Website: lowes
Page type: address-validator
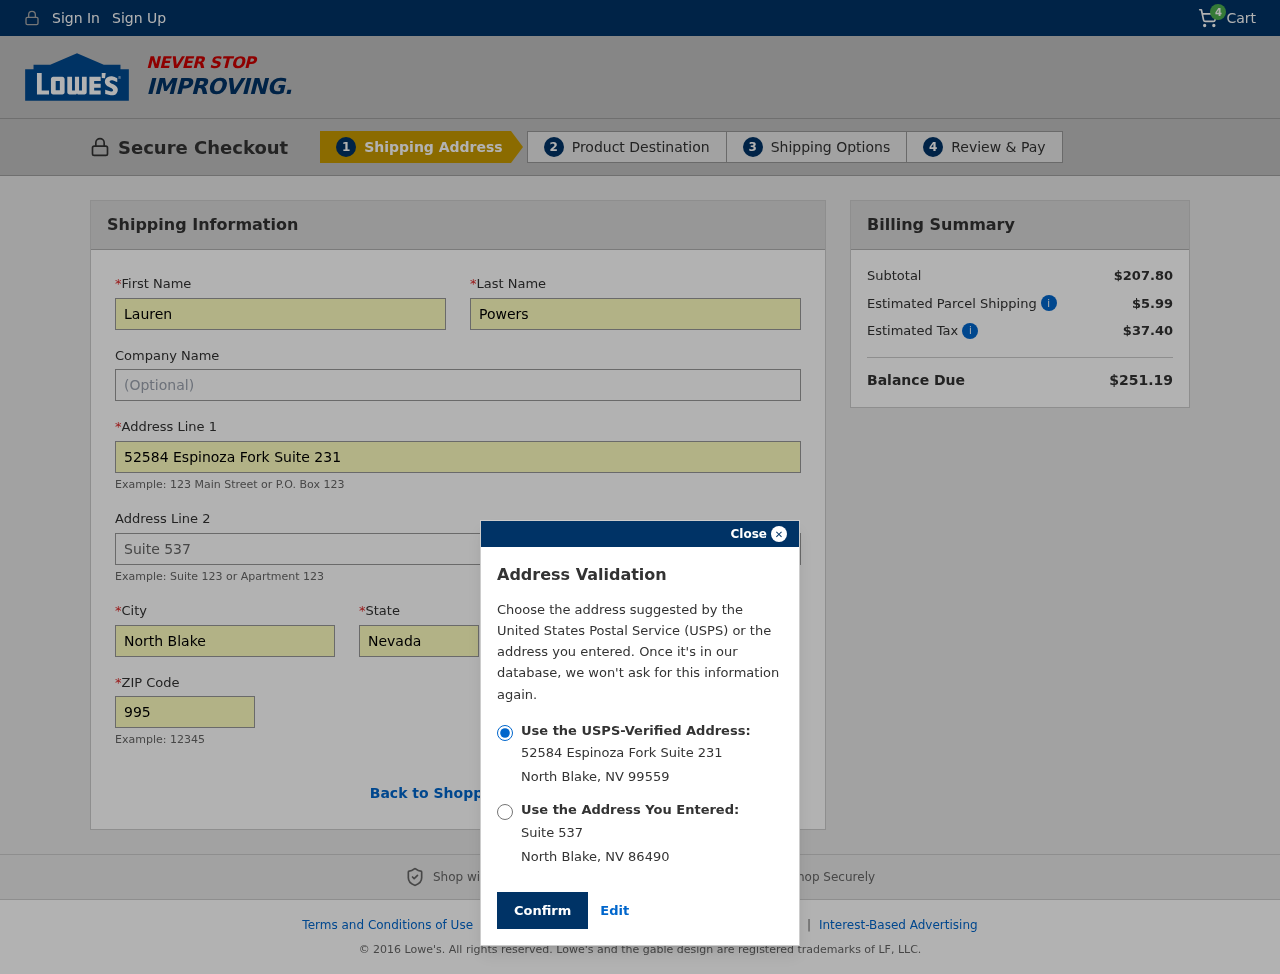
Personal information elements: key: PII_CITY
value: North Blake
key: PII_FIRSTNAME
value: Lauren
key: PII_LASTNAME
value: Powers
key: PII_POSTCODE
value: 99559
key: PII_POSTCODE2
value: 86490
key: PII_STATE
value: Nevada
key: PII_STATE_ABBR
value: NV
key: PII_STREET
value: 52584 Espinoza Fork Suite 231
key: PII_STREET2
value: Suite 537
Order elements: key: ORDER_NUM_ITEMS
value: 4
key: ORDER_SUBTOTAL
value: $207.80
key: ORDER_SHIPPING_COST
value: $5.99
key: ORDER_TAX
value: $37.40
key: ORDER_TOTAL
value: $251.19